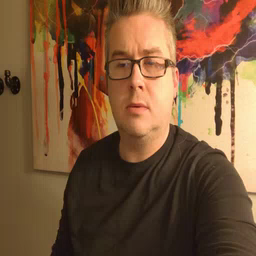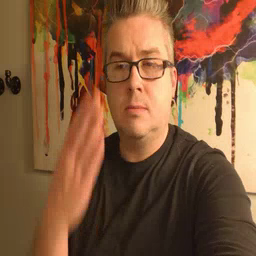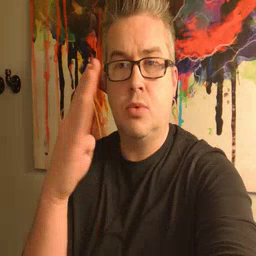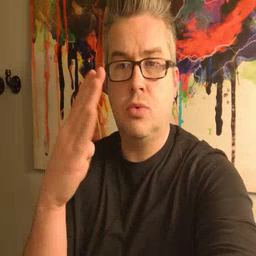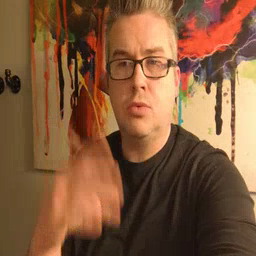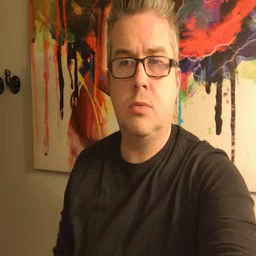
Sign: blue